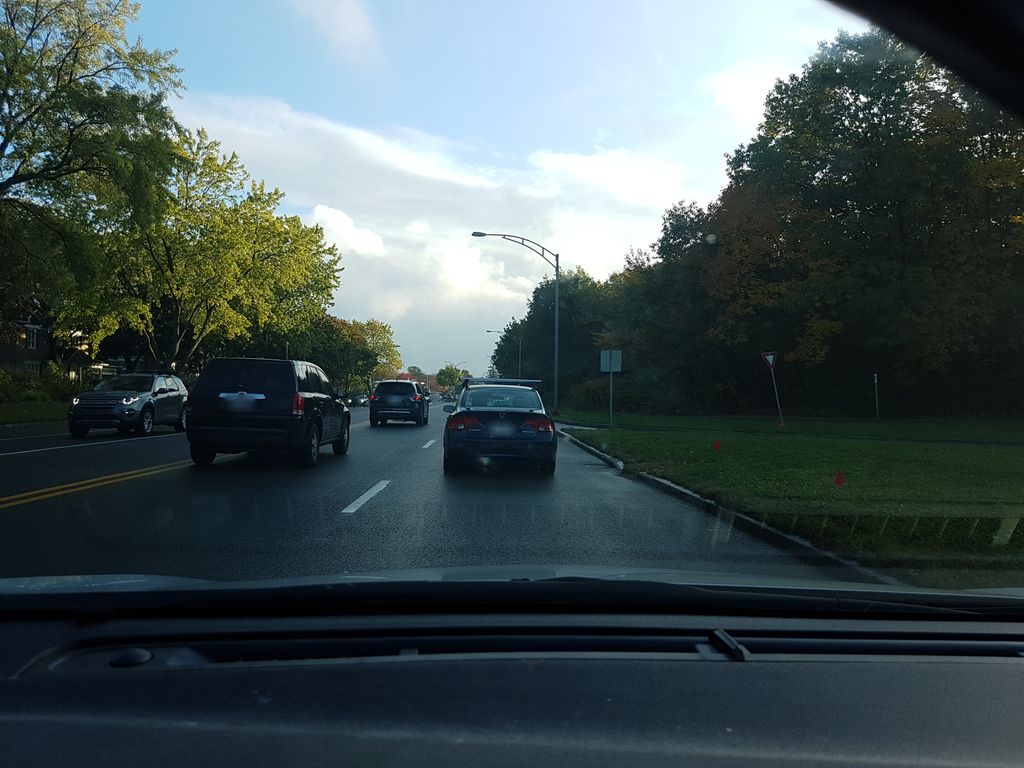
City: quebec_city